Interaction volume radius: 10 \u00c5
Interaction volume height: 10 \u00c5
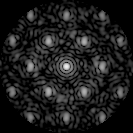
Disorder parameter: 0.4254